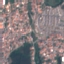
Land use / land cover class: Residential